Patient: sex M, age 36
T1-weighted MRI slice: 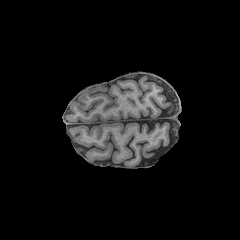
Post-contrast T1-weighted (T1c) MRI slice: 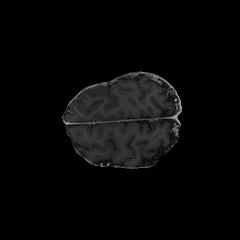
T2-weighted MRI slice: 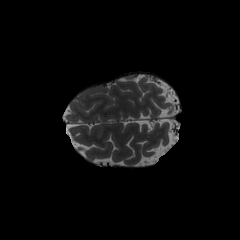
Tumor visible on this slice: no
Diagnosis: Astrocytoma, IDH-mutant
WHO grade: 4